Chest X-ray:
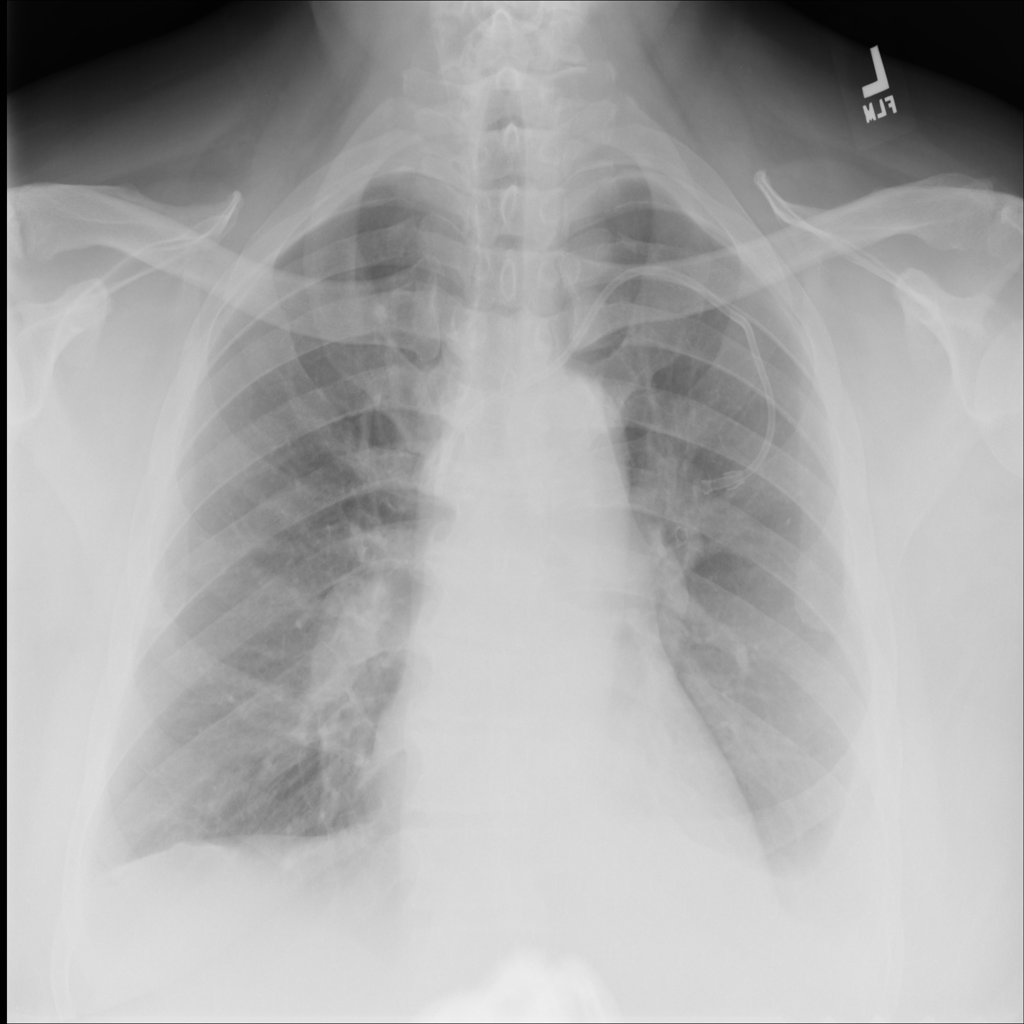
Findings: Effusion
No abnormal finding: no